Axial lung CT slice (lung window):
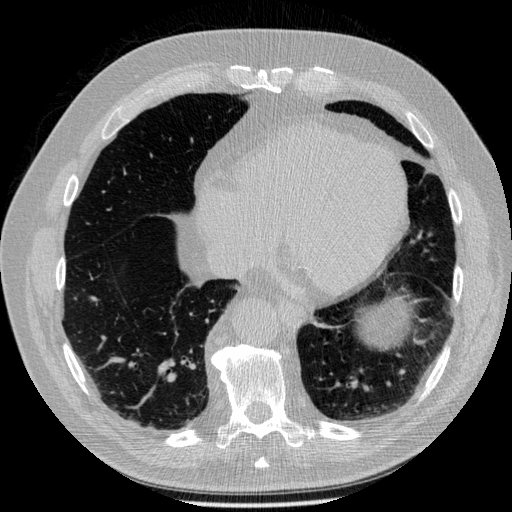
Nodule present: no